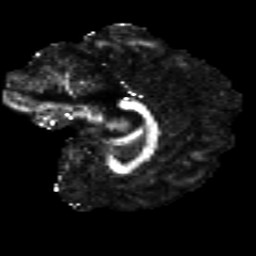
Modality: FA
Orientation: sagittal
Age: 21
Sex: female
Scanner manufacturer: siemens
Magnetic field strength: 3 T
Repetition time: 8.8 s
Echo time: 0.085 s